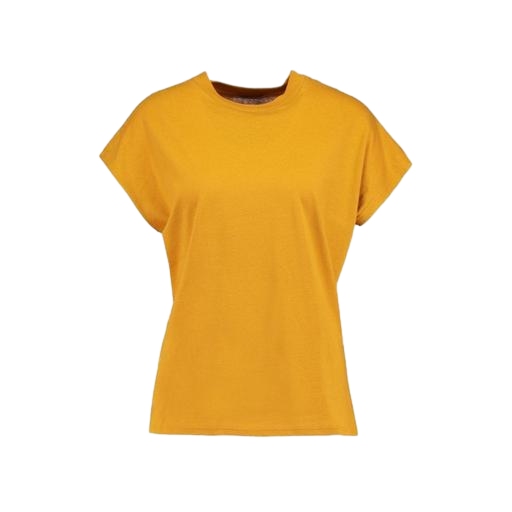
yellow iconic women's round neck t-shirt, gold t-shirt, cap-sleeve tee, white background